Field crop: maize
Growth stage: 2
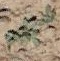
Species: convolvulus